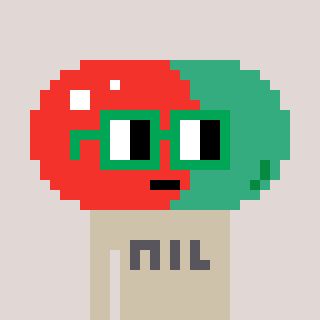
a pixel art character with square green glasses, a pill-shaped head and a bege-colored body on a warm background